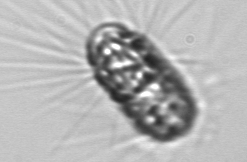
Label: Corethron_hystrix